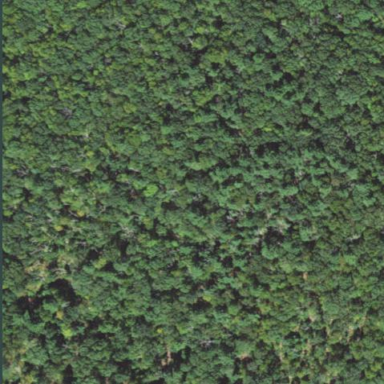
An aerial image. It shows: Mixed woodland with various types of leaves.